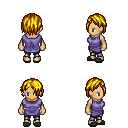
a pixel art fantasy rpg character, female body template, human, tanned skin, chain tabard jacket, metal pants, blonde bangs hairstyle, gray slippers, four views (front, back, left, right), 2x2 character sprite sheet, small pixel art, hard edges, no anti-aliasing